Aerial crown-view tile of a tropical tree (Barro Colorado Island, Panama), acquired 20240716:
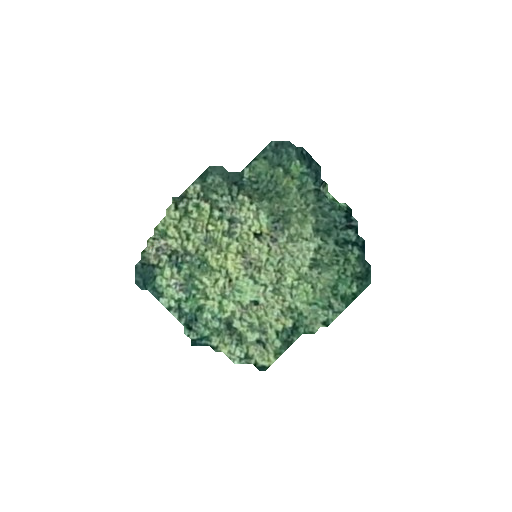
Species: Dendropanax arboreus
GBIF accepted scientific name: Dendropanax arboreus
Crown area: 53.358 m²